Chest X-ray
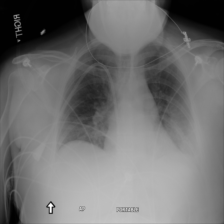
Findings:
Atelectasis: positive
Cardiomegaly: negative
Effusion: negative
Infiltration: negative
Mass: positive
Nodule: negative
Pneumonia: negative
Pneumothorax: negative
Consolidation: negative
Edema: negative
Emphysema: negative
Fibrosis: negative
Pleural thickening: negative
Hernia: negative